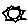
Label: sun